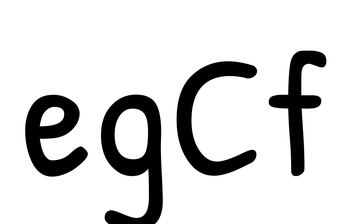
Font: PatrickHand-Regular